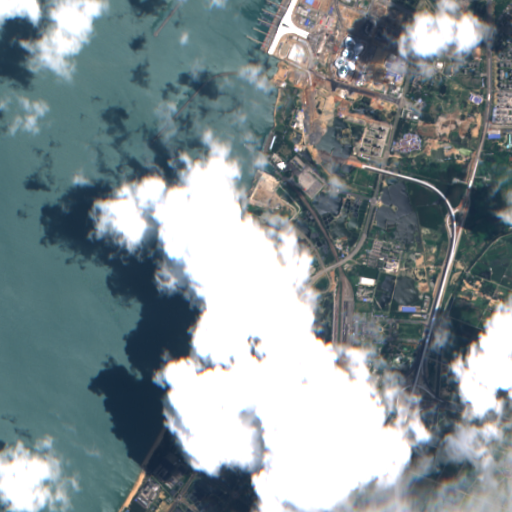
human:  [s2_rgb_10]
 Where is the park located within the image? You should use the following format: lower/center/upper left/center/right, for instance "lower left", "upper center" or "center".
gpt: The park is located in the lower right of the image.
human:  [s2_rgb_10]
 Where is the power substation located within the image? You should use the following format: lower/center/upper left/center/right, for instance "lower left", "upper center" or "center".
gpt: The power substation is located in the lower center of the image.
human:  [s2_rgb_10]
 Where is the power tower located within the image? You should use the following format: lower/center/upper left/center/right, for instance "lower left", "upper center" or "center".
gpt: The power tower is located in the lower right of the image.
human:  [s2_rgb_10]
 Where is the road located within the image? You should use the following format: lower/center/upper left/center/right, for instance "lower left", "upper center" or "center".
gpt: There is no road in the image.